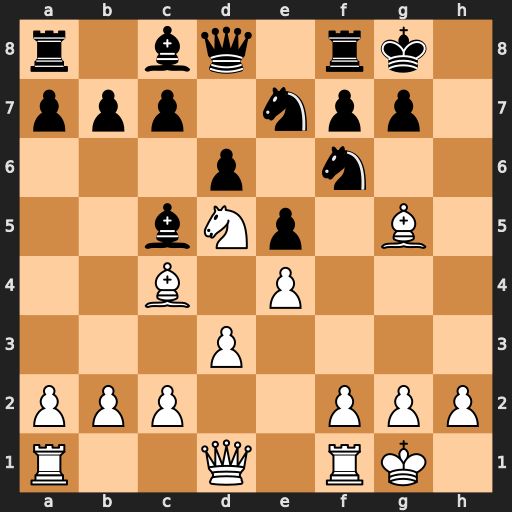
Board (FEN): r1bq1rk1/ppp1npp1/3p1n2/2bNp1B1/2B1P3/3P4/PPP2PPP/R2Q1RK1
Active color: w
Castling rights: -
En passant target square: -
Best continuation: Nxf6+ gxf6 Bxf6